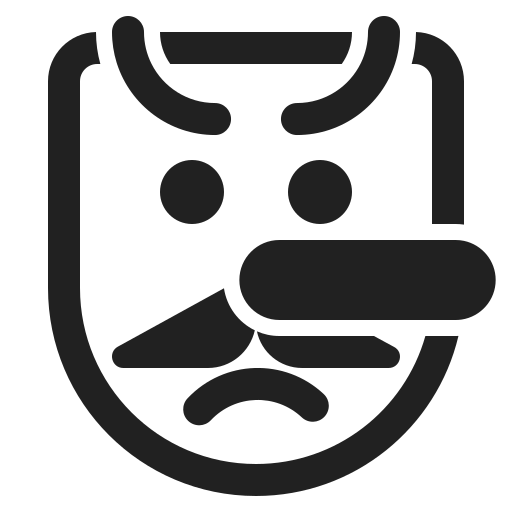
goblin high contrast